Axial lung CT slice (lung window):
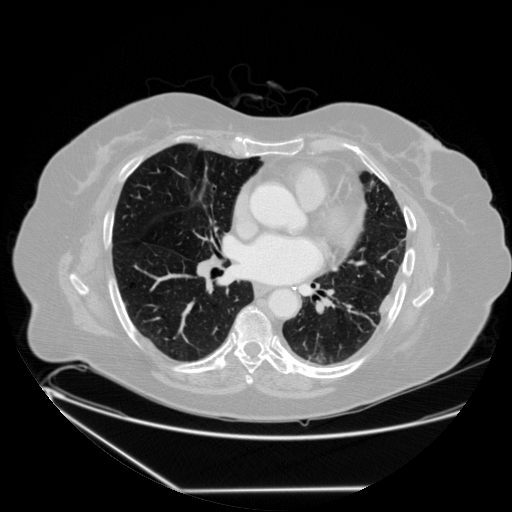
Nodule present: no